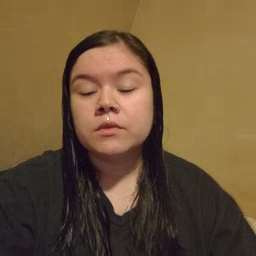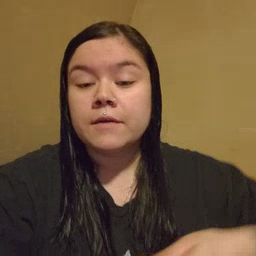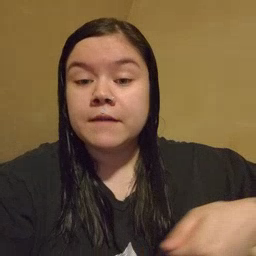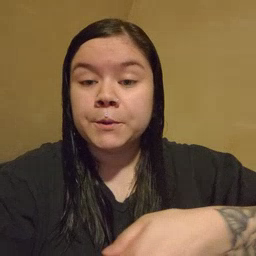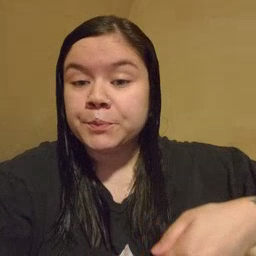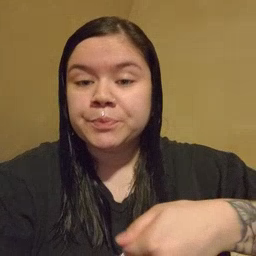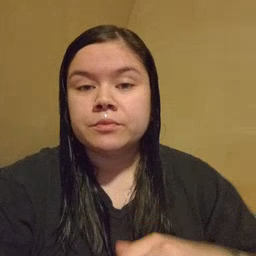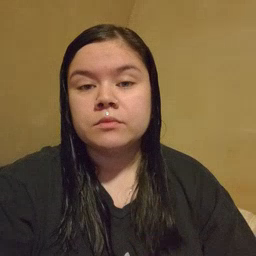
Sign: vacuum